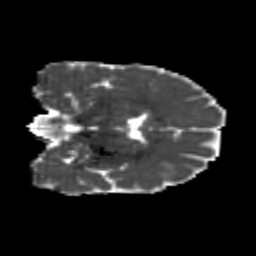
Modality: MD
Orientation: coronal
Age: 23
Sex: female
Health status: healthy
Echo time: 0.074 s